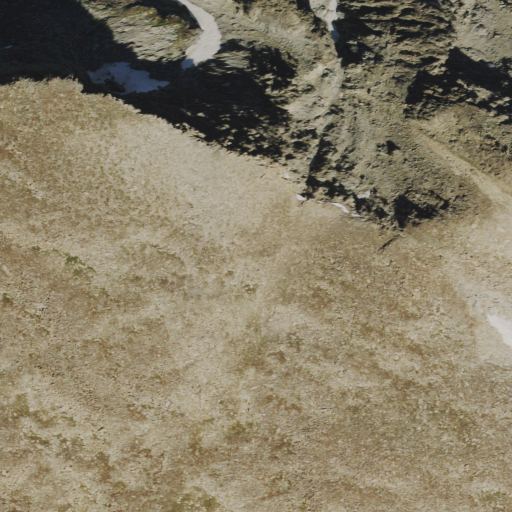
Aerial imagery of mountain in Wyoming named Mount Quintet containing grassland and barren land